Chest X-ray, AP view. Patient: 33 years old, sex M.
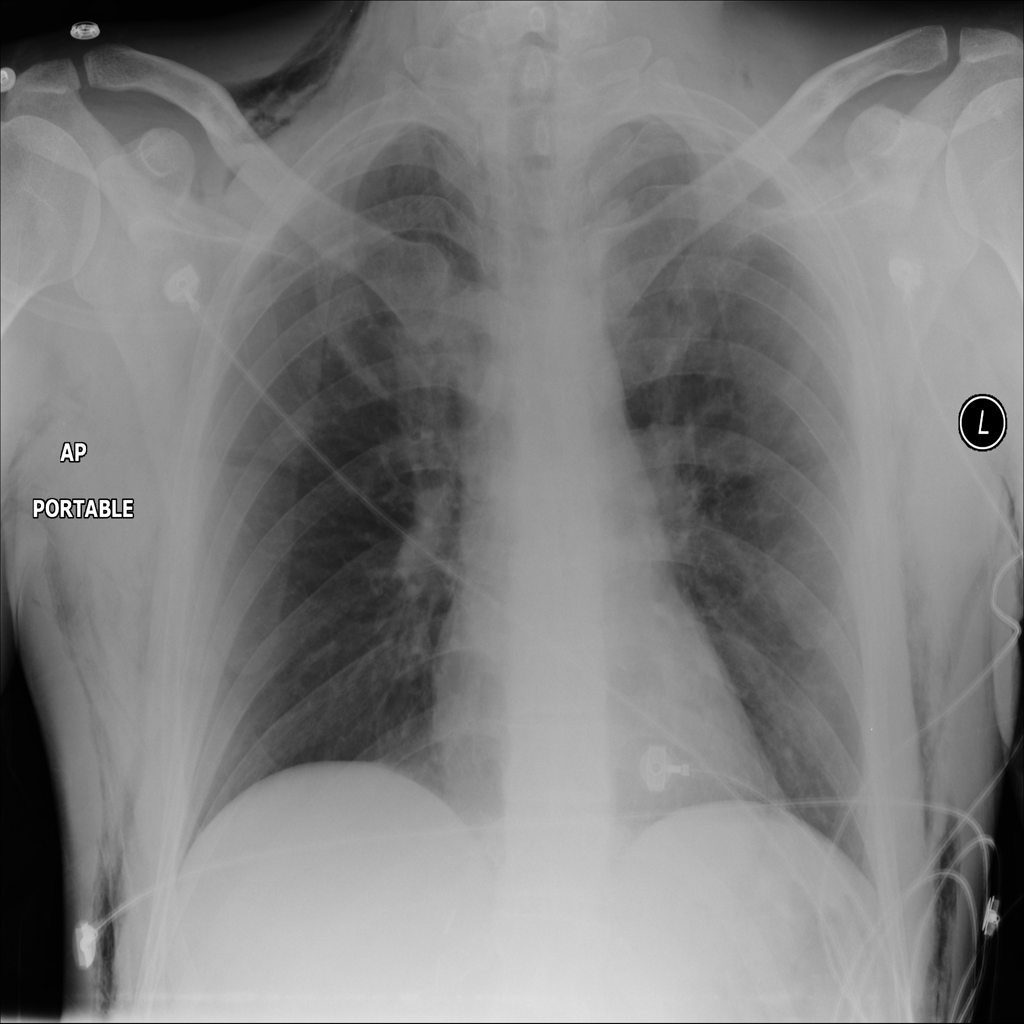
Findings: Emphysema